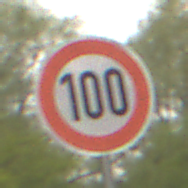
Verkehrszeichen: Geschwindigkeit100
Umgebung: Outdoor, Nature
Tageszeit: MorningAfternoon
Wetter: Overcast
Licht: Natural
Jahreszeit: NotSpecified
Kontrast: LowContrast